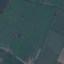
Land use / land cover: Pasture